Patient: sex M, age 43
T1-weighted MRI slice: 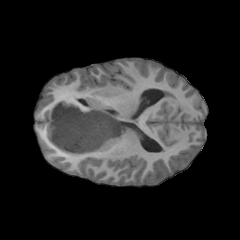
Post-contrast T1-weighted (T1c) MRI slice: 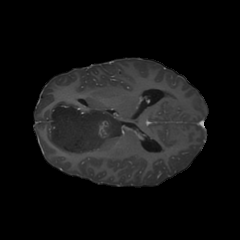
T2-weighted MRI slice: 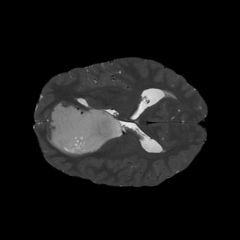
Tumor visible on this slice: yes
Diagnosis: Astrocytoma, IDH-mutant
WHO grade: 4